Question: I'm using the 'animator()' to scroll a 'NSScrollView' sideways between frames (child views) of my app. When the animation is happening and I resize the 'NSWindow' the whole 'NSView' gets distorted like so:

Here's the code responsible for the transition:
'''
func goToFrame(frameNumber: Int) {
dispatch_async(dispatch_get_main_queue(), {
var clipView: NSClipView = self.container.contentView
newOrigin: NSPoint = clipView.bounds.origin
newOrigin.x = CGFloat(self.viewWidth * frameNumber)
NSAnimationContext.beginGrouping()
NSAnimationContext.currentContext().duration = 0.4
self.container.contentView.animator().bounds.origin = newOrigin
self.container.reflectScrolledClipView(self.container.contentView)
NSAnimationContext.endGrouping()
})
}
'''
Any idea why it would do that? I don't get any warnings in the log.
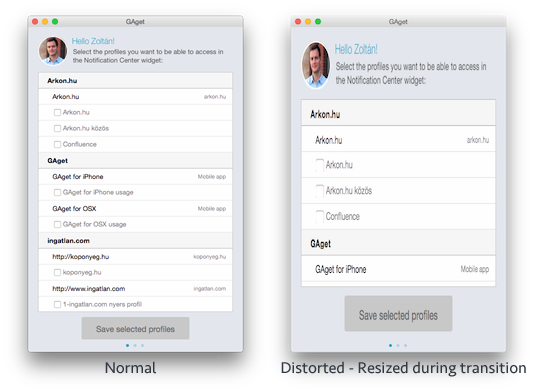
Answer: Answered by Ken Thomases in a comment:
This line:
'''
self.container.contentView.animator().bounds.origin = newOrigin
'''
should be changed to:
'''
self.container.contentView.animator().setBoundsOrigin(newOrigin)
'''